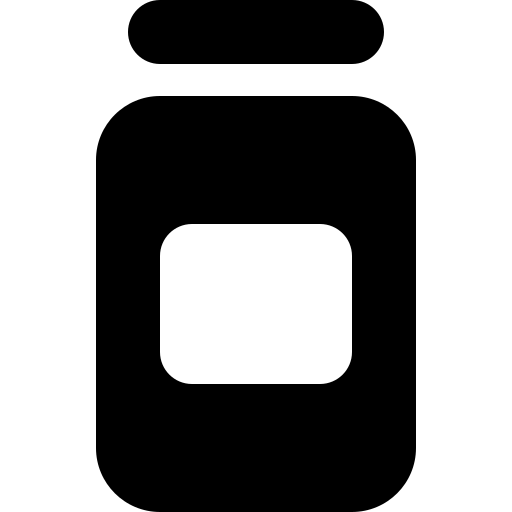
Tags: icon, FontAwesome, fa-icon, solid, jar